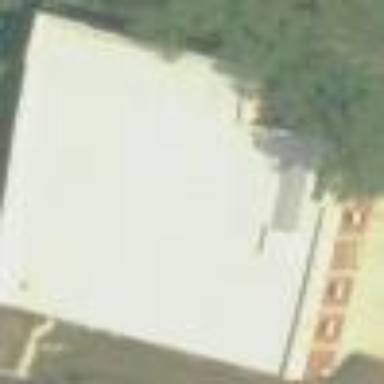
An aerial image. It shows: Building that serves as storage rental shop.